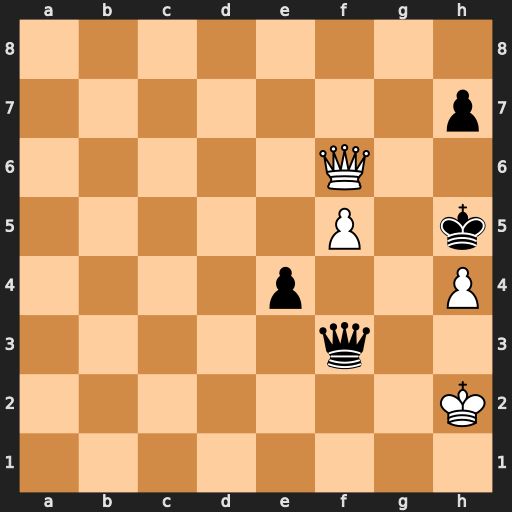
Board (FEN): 8/7p/5Q2/5P1k/4p2P/5q2/7K/8
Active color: w
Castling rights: -
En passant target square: -
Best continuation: Qg5#